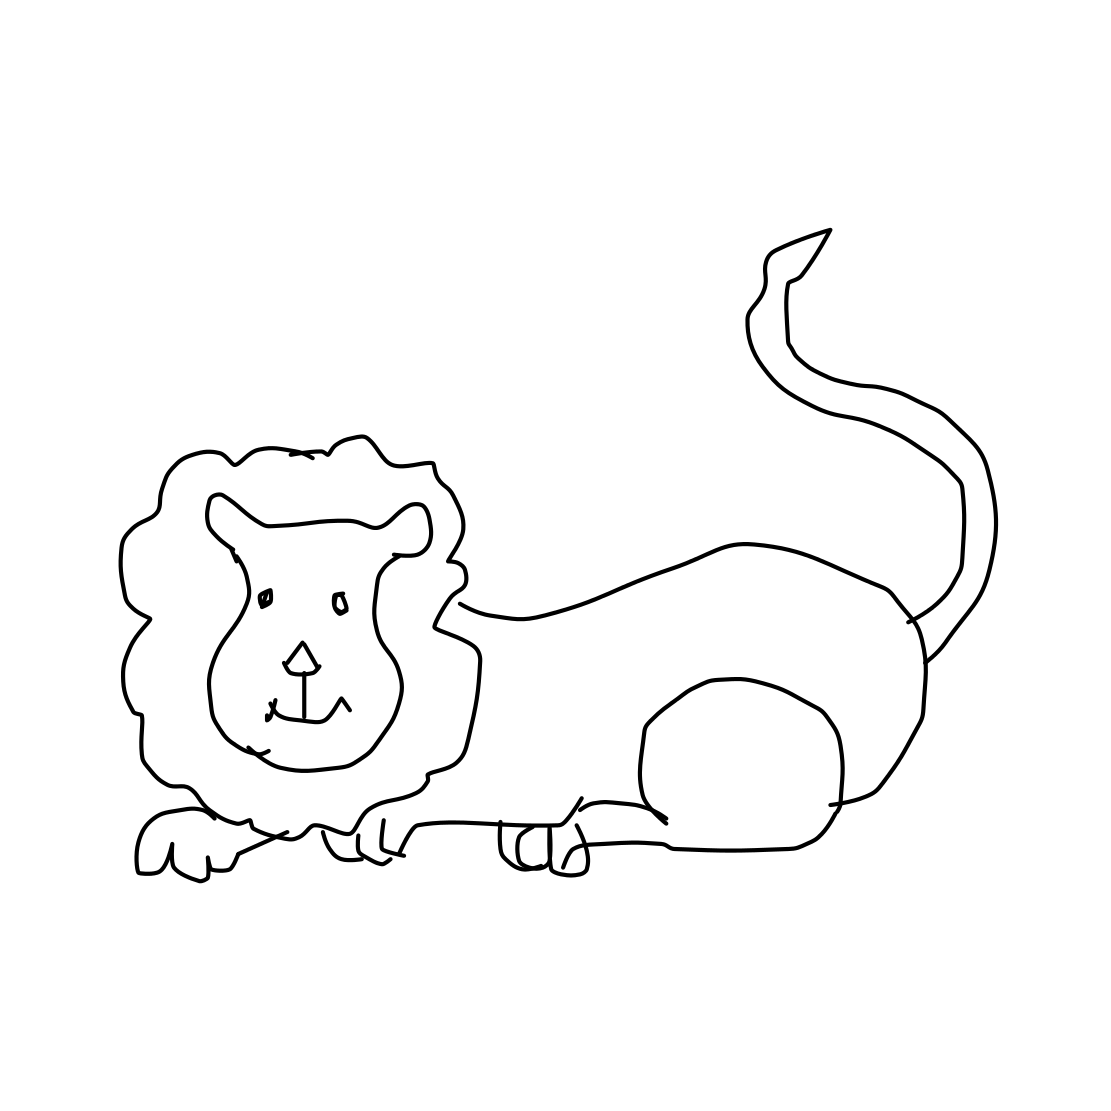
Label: lion